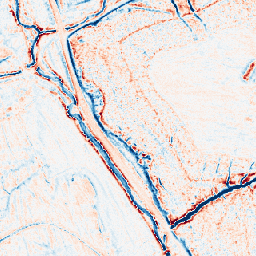
Category: edge_preserving
Decomposition family: anisotropic_diffusion
Decomposition parameters: iterations: 20
kappa: 10
gamma: 0.1
Upsampling method: nearest
Upsampling parameters: scale: 8
Upsampling scale: 8